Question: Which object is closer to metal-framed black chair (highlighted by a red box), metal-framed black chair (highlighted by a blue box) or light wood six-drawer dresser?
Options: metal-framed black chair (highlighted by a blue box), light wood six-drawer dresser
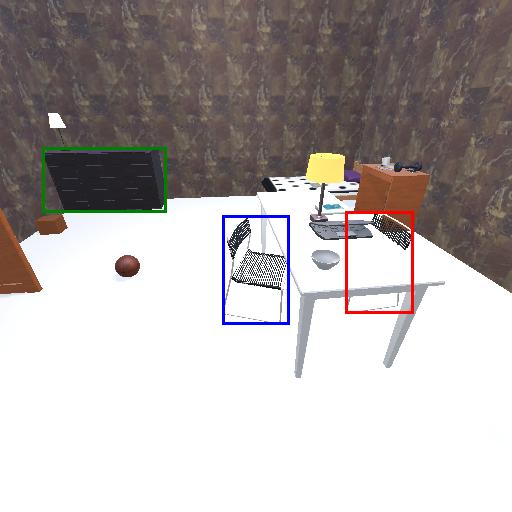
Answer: metal-framed black chair (highlighted by a blue box)